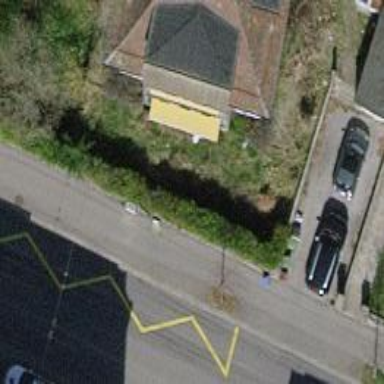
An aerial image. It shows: Bus stop with platform for public transport.